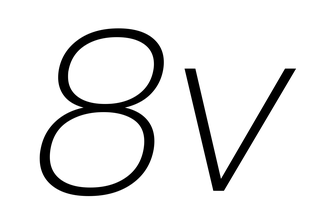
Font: Poppins-ExtraLightItalic